Question: I am developing a .NET core (.NET Standard 1.6) application in VS2015. The application calls C++ code via P/Invoke. Now I need to the C/C++ code of my native dll project.
In regular .NET application, by in the property window of the application, we can step into the C/C++ code directly:

But I can't find such option on a .NET core project. And I know that I can attach the debugger to the application to debug native code , but that's not suitable for my case.
Again, I want to debug from managed C# code native C/C++ code.
Any ideas?
Maybe I should switch back to .NET Framework so I can debug the native code. It's really hard to debug by 'printf'. :(
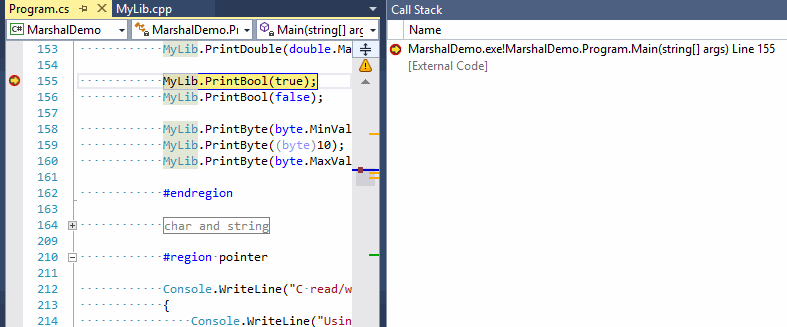
Answer: The mixed mode debugging, i.e. debugging from managed C# code into native C/C++ code, has been implemented. See <URL>.
The feature may have already been implemented, see <URL>.
---
Just as @cynic said, this is not yet supported now ().
That can be verified by following steps provided by cynic.
1. Put a pause in your program (e.g. a Console.ReadKey call).
2. Attaching to the dotnet.exe process selecting "Managed (CoreCLR)" and "Native" code types
3. You'll get a message box stating explicitly that "Interop debugging is not supported".
<URL>
Here is <URL> to debug the native dll.
>
1. Right click on the solution, Add Existing Project
2. Open 'dotnet.exe'. This is normally installed to 'C:\Program Files\dotnet\dotnet.exe'.
3. You should now see another node in solution explorer for dotnet.exe. Right click it to bring up project properties:
4. Change the working directory to be what you want
5. Change the arguments to be the path to your built dll
6. Change the exe project to your startup project
RECOMENDED: Go to Tools->Options->Projects and Solutions->Build and Run, uncheck 'Only build startup projects and dependcies on Run'